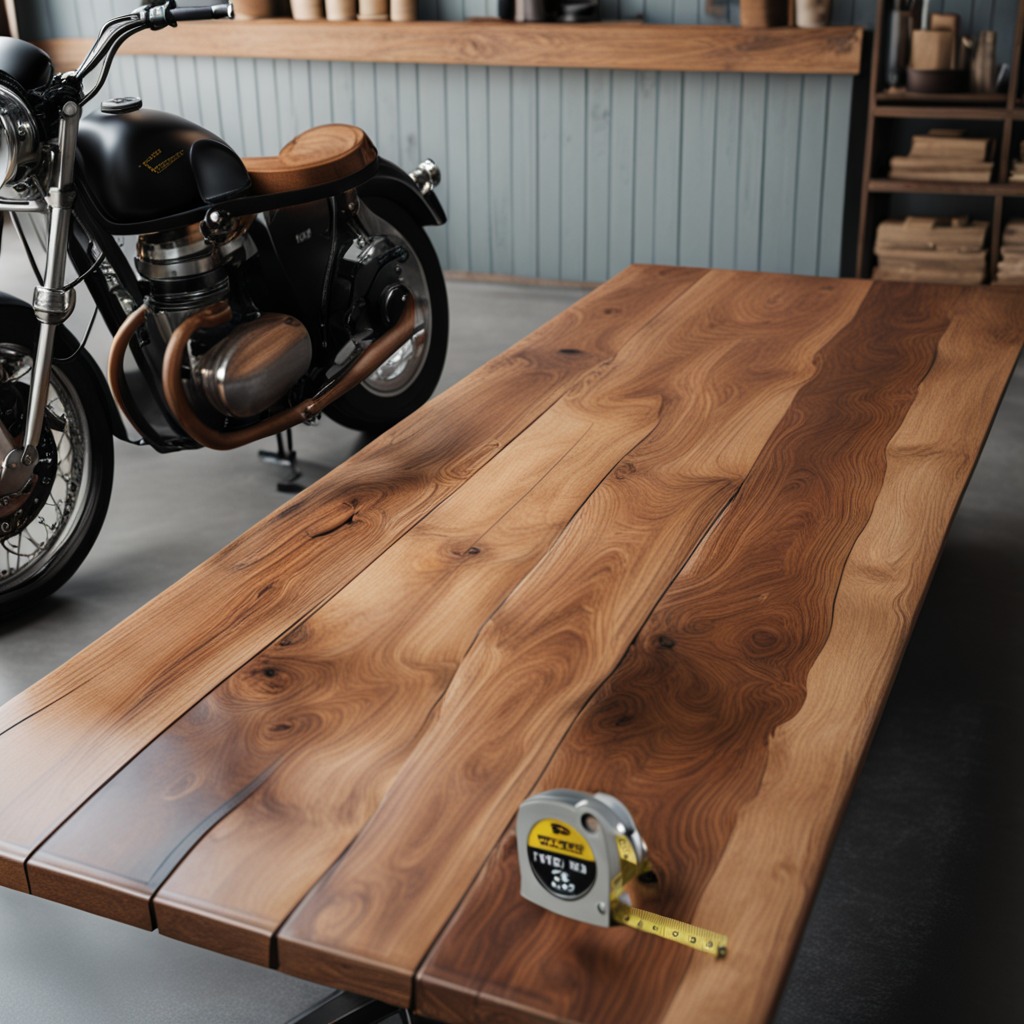
A measuring tape is lying on the oil-spilled wooden table in a vintage motorcycle garage.